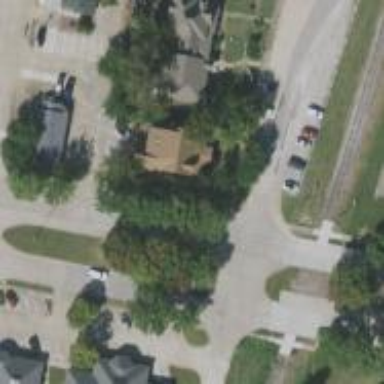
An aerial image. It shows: Secondary road with separate sidewalk.